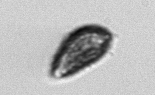
Label: Pseudochattonella_farcimen